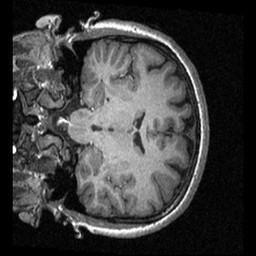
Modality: T1w
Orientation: coronal